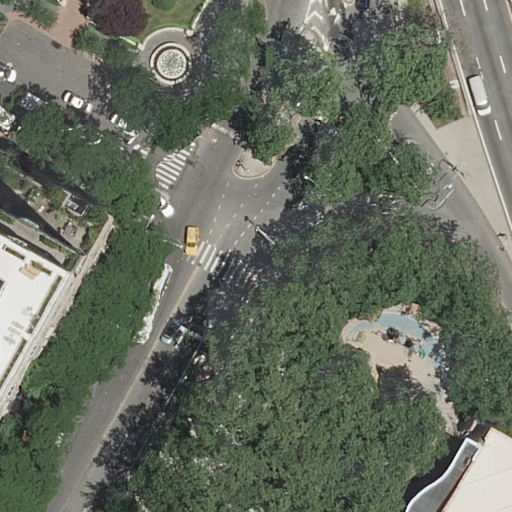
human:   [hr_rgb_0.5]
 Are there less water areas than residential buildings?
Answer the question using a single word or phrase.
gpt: yes

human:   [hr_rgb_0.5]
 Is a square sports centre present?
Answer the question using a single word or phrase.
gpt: no

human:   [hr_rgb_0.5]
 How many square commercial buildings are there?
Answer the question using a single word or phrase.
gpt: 0

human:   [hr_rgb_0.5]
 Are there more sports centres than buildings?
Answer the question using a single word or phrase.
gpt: no

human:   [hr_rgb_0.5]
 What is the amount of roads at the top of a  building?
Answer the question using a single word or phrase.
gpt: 12

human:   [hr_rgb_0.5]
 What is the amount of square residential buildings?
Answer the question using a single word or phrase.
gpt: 0

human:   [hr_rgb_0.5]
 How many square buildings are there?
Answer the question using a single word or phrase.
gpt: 0

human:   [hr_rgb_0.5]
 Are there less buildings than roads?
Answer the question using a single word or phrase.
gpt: yes

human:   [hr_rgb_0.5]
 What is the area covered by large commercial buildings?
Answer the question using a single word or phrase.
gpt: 0m2

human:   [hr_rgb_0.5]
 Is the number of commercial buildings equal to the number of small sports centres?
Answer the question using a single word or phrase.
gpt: yes

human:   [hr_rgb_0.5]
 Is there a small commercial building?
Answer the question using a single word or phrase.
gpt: no

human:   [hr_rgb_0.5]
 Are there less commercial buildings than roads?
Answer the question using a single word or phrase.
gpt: yes

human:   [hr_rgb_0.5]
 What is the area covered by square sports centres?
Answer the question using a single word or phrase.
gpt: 0m2

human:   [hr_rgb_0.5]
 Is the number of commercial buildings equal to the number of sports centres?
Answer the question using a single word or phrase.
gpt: no

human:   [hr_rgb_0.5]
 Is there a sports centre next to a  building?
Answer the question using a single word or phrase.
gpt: yes

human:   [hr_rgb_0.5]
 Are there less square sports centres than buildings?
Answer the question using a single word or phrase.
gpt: yes

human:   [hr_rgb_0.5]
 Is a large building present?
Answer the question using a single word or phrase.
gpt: yes

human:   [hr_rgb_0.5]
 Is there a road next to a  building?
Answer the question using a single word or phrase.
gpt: yes

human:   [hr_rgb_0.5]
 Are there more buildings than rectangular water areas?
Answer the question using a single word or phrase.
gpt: yes

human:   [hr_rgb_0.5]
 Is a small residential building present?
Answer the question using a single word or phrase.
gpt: no

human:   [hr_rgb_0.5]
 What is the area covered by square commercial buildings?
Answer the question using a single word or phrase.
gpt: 0m2

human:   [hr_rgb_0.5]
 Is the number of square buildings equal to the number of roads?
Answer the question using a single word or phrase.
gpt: no

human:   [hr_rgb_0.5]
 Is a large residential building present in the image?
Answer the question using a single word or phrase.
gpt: yes

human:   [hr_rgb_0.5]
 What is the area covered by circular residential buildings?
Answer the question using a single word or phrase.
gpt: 0m2

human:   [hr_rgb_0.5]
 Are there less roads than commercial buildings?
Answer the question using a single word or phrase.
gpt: no

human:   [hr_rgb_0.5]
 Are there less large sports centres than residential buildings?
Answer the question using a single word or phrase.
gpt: yes

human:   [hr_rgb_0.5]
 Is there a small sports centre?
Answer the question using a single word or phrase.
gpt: no

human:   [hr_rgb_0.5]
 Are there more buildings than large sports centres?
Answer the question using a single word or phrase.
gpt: yes

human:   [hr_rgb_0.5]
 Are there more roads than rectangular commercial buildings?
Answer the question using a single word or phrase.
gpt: yes

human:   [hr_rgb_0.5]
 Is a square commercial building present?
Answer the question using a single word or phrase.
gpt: no

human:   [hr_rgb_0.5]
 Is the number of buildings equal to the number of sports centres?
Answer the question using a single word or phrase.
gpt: no

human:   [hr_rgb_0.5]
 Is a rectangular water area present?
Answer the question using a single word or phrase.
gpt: no

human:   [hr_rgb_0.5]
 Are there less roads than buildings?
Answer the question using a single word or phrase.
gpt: no

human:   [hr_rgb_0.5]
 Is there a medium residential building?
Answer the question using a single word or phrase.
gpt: yes

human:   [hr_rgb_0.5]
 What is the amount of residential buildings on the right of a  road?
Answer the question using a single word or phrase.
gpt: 1

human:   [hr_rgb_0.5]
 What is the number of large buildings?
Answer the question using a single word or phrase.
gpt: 1